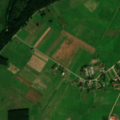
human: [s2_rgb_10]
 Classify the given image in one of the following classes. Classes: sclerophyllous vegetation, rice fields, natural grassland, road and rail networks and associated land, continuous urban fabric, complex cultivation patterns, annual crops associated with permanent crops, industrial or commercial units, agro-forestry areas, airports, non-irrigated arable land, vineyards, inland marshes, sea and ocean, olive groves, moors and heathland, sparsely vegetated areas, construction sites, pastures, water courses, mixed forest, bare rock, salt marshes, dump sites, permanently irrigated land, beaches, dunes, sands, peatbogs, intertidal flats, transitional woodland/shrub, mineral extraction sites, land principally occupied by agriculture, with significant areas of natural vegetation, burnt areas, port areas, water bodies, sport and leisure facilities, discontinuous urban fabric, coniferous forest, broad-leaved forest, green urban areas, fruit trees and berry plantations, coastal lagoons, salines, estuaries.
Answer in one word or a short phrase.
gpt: discontinuous urban fabric, non-irrigated arable land, pastures, complex cultivation patterns, broad-leaved forest, inland marshes